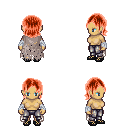
a pixel art fantasy rpg character, female body template, human, tanned skin, gray tattered cape, metal pants, red long bangs hairstyle, white cloth bandages, ghillies, four views (front, back, left, right), 2x2 character sprite sheet, small pixel art, hard edges, no anti-aliasing